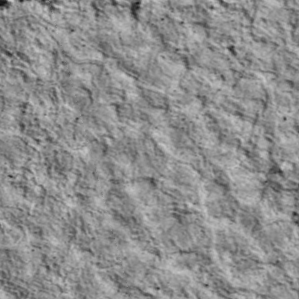
Label: non_frost